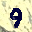
Label: 9